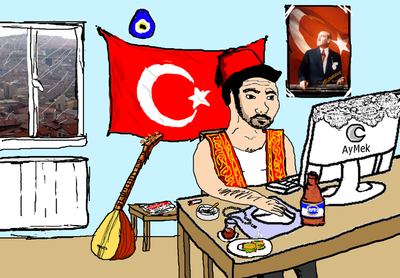
Label: 5_Wojak_with_Background